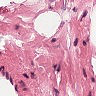
Metastatic tissue present: no